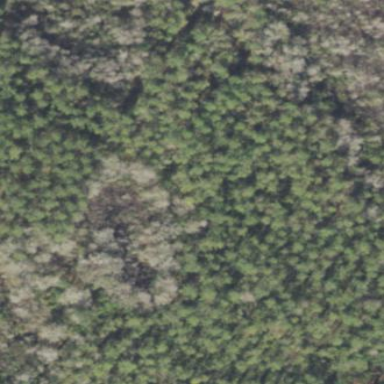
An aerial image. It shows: Forest dominated by needle-leaved trees.